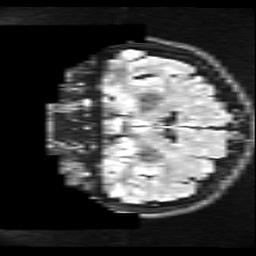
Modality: FLAIR
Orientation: coronal
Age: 45
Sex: female
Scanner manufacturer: ge
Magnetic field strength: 3 T
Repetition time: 11 s
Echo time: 0.1497 s